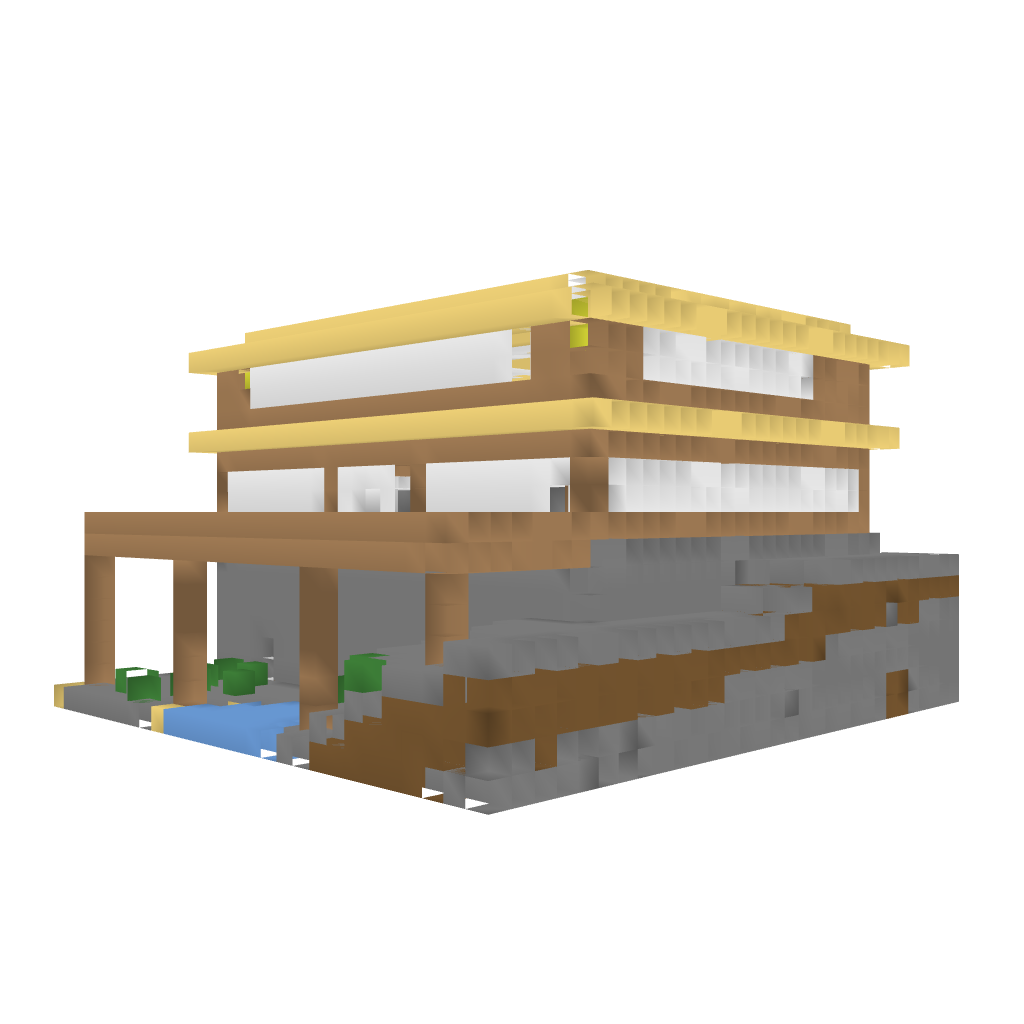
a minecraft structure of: Modern House good quality  bit of water blue grass green and wood